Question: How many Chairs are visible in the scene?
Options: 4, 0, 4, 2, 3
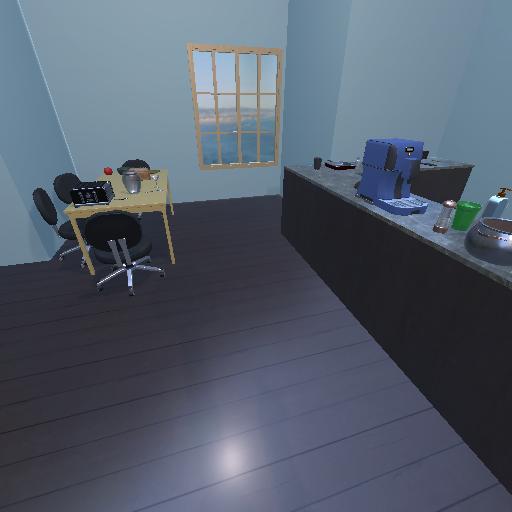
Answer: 4